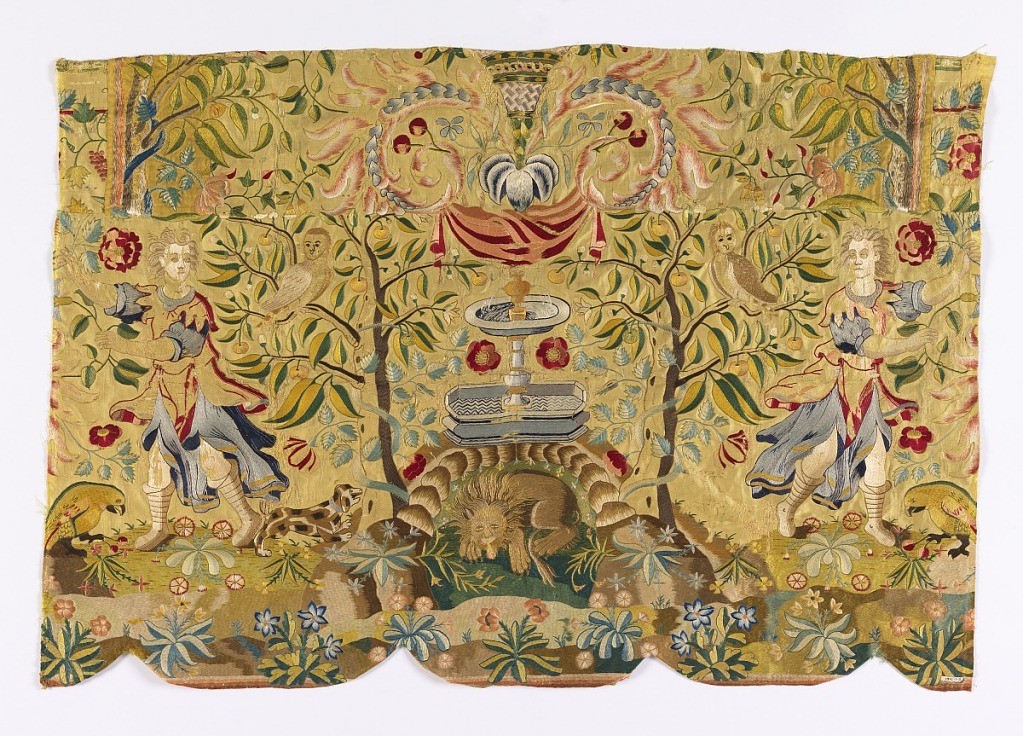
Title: Valance
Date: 17th century
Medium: silk embroidery on silk foundation, linen backing Technique: embroidered on satin foundation, backed with plain weave Label: silk satin embroidered with silk
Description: Panel of light yellow satin with polychrome silk embroidery. A fountain surmounted by a swag of red fabric is in the center, with a lion recumbent in a grotto below it. The fountain is flanked by fruit trees with owls in their branches, with climbing Tudor roses, and a man with a spotted dog reaching toward a branch. Small flowers are scattered over the background. Backed with tan linen.